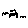
Label: bird